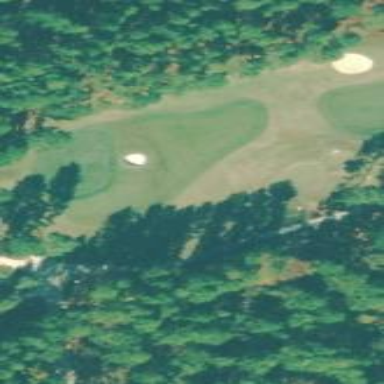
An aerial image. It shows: Rough area in golf course.